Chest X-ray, AP view. Patient: 64 years old, sex M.
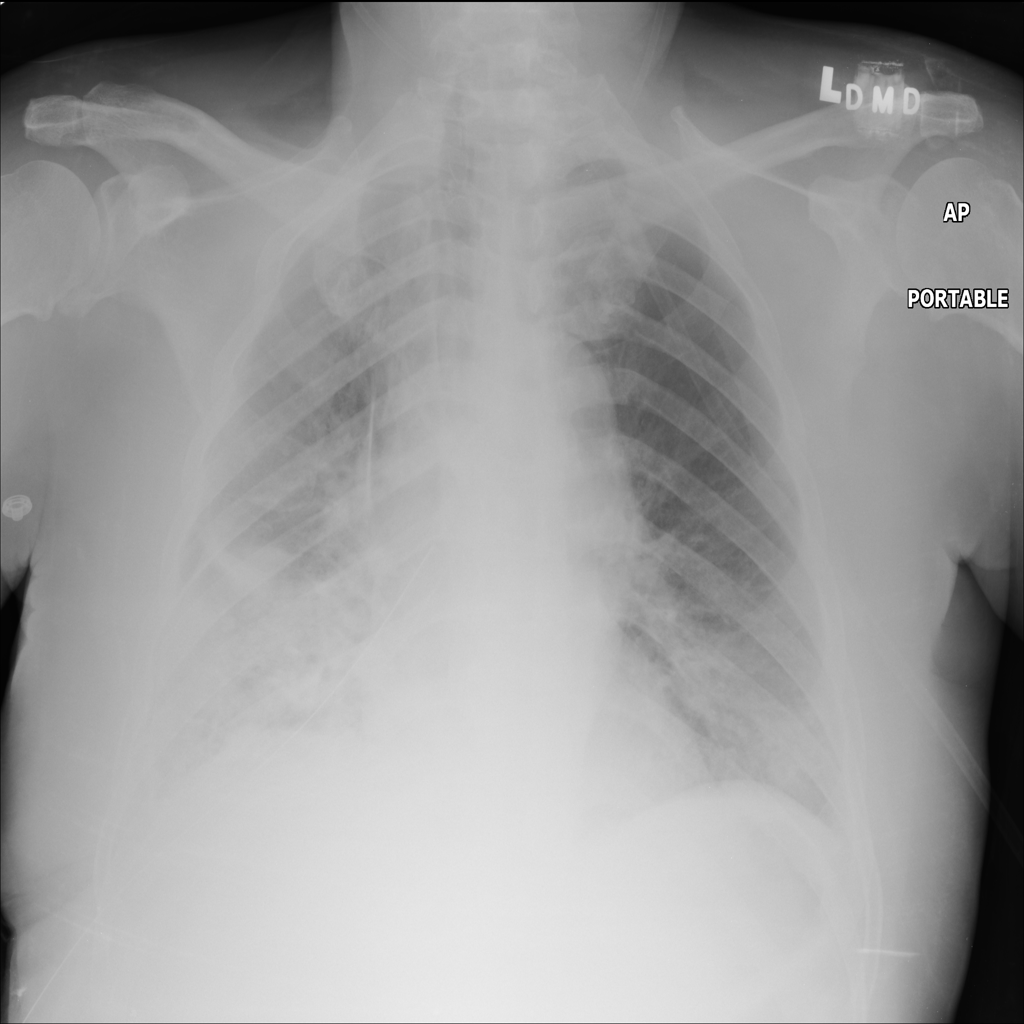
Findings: Effusion